六年级 · 画法几何学
根据提示, 标出各建筑物的位置。(8 分)

(1)书店在艺术中心东偏北 $25^{\circ}$ 的方向上。

(2)中心医院在艺术中心南偏东 $25^{\circ}$ 的方向上。

(3)南湖公园在艺术中心南偏西 $40^{\circ}$ 的方向上。

(4)文化广场在艺术中心北偏西 $40^{\circ}$ 的方向上。
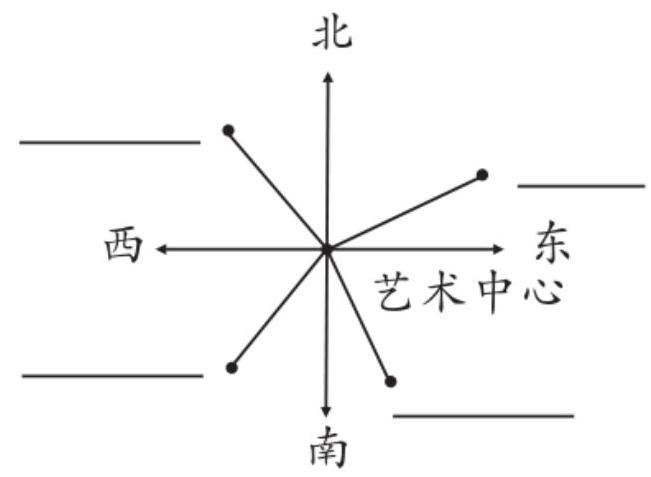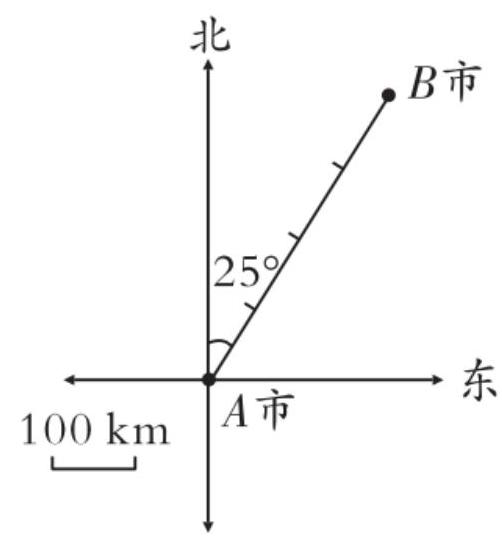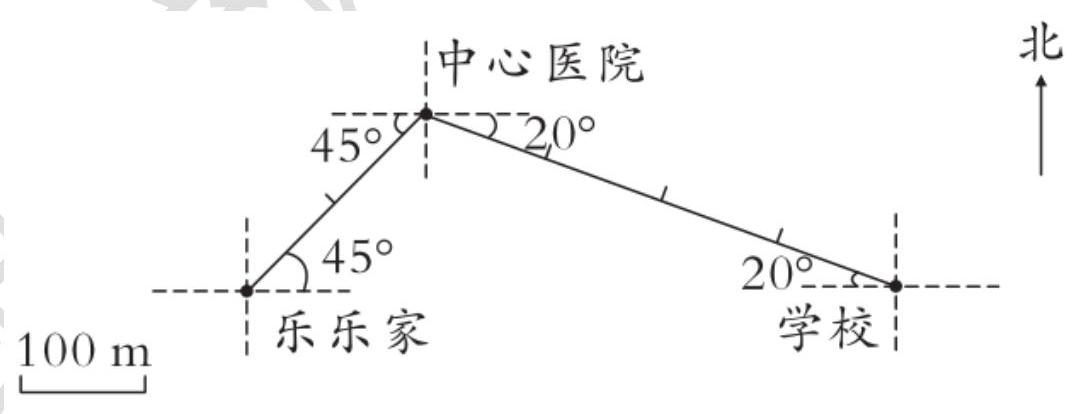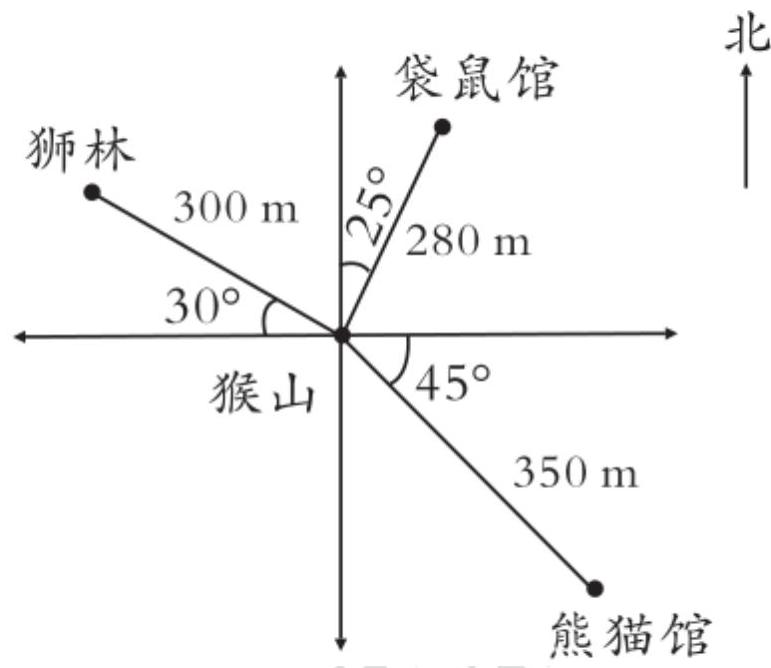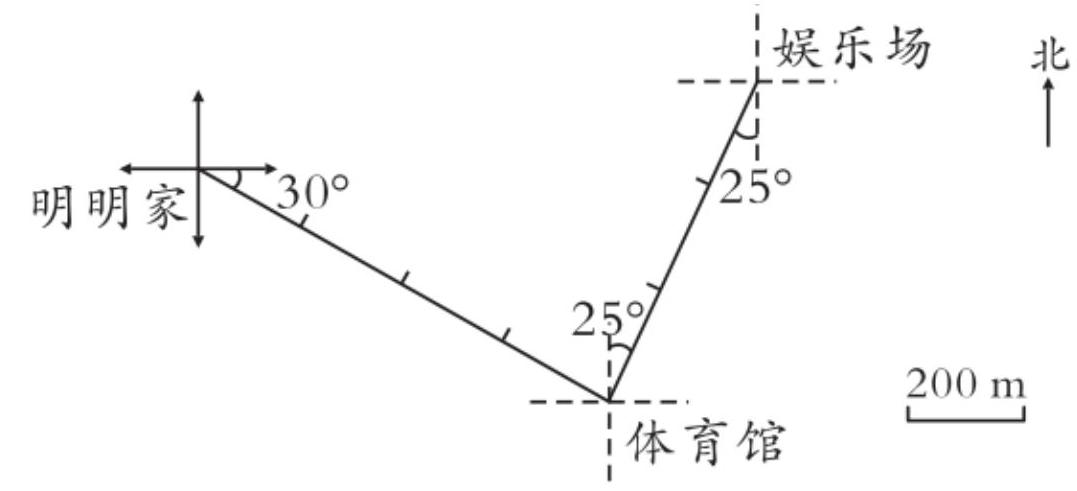
答案: 文化广场 书店 南湖公园 中心医院